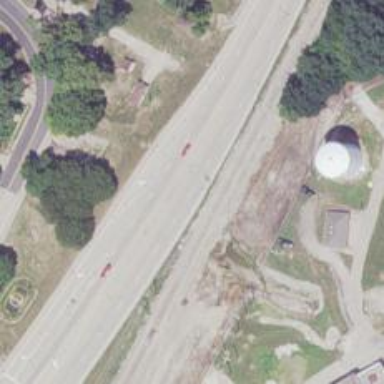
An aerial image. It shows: Primary highway.